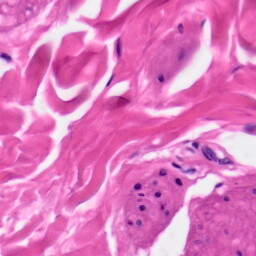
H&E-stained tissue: Skin